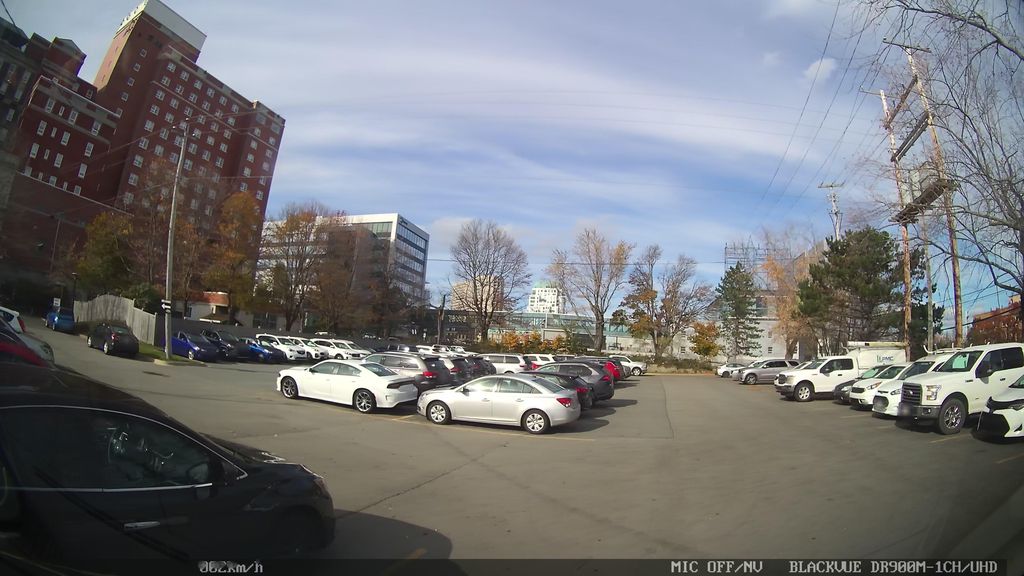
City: halifax